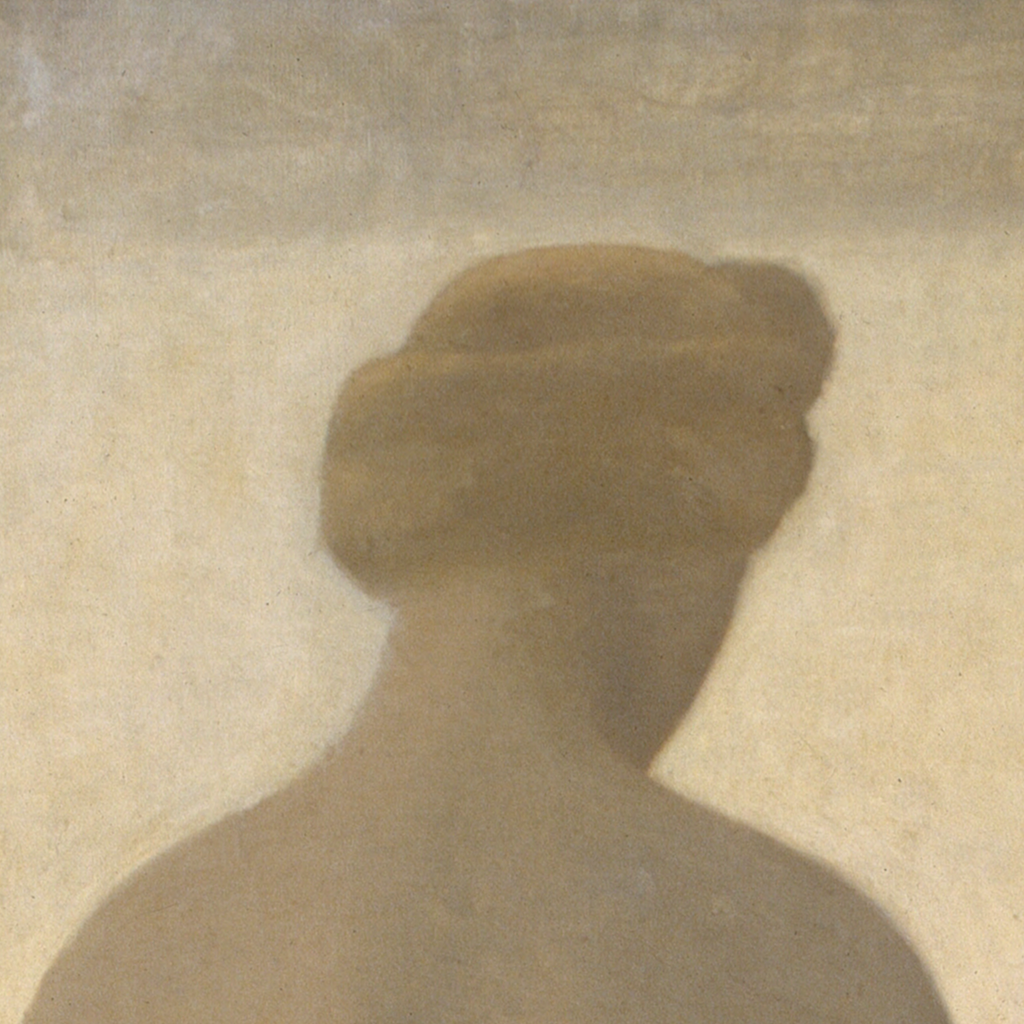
portrait painting, close up, bright diffused light, nude woman seen from behind, dark blonde hair loosely coiled in bun on top of head, bare upper back and shoulders, pale yellow background with grey frieze at top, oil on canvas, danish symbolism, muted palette